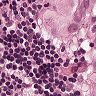
Metastatic tissue present: yes